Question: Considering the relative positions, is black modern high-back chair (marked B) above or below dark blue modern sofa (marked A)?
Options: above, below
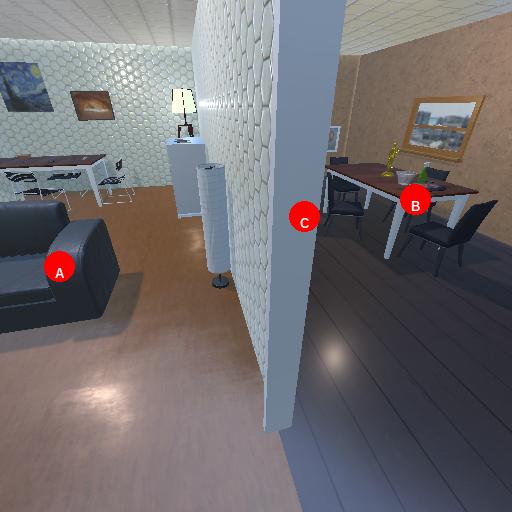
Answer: above